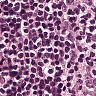
Metastatic tissue present: no